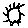
Label: sun